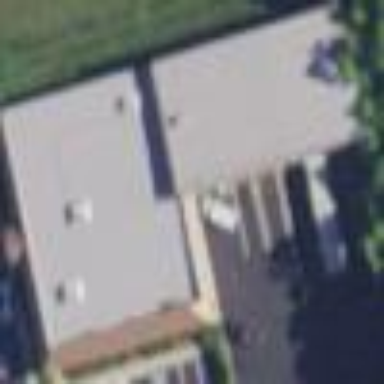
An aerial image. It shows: Building.